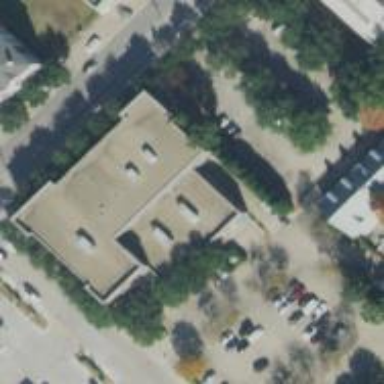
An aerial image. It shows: Commercial building.